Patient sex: M
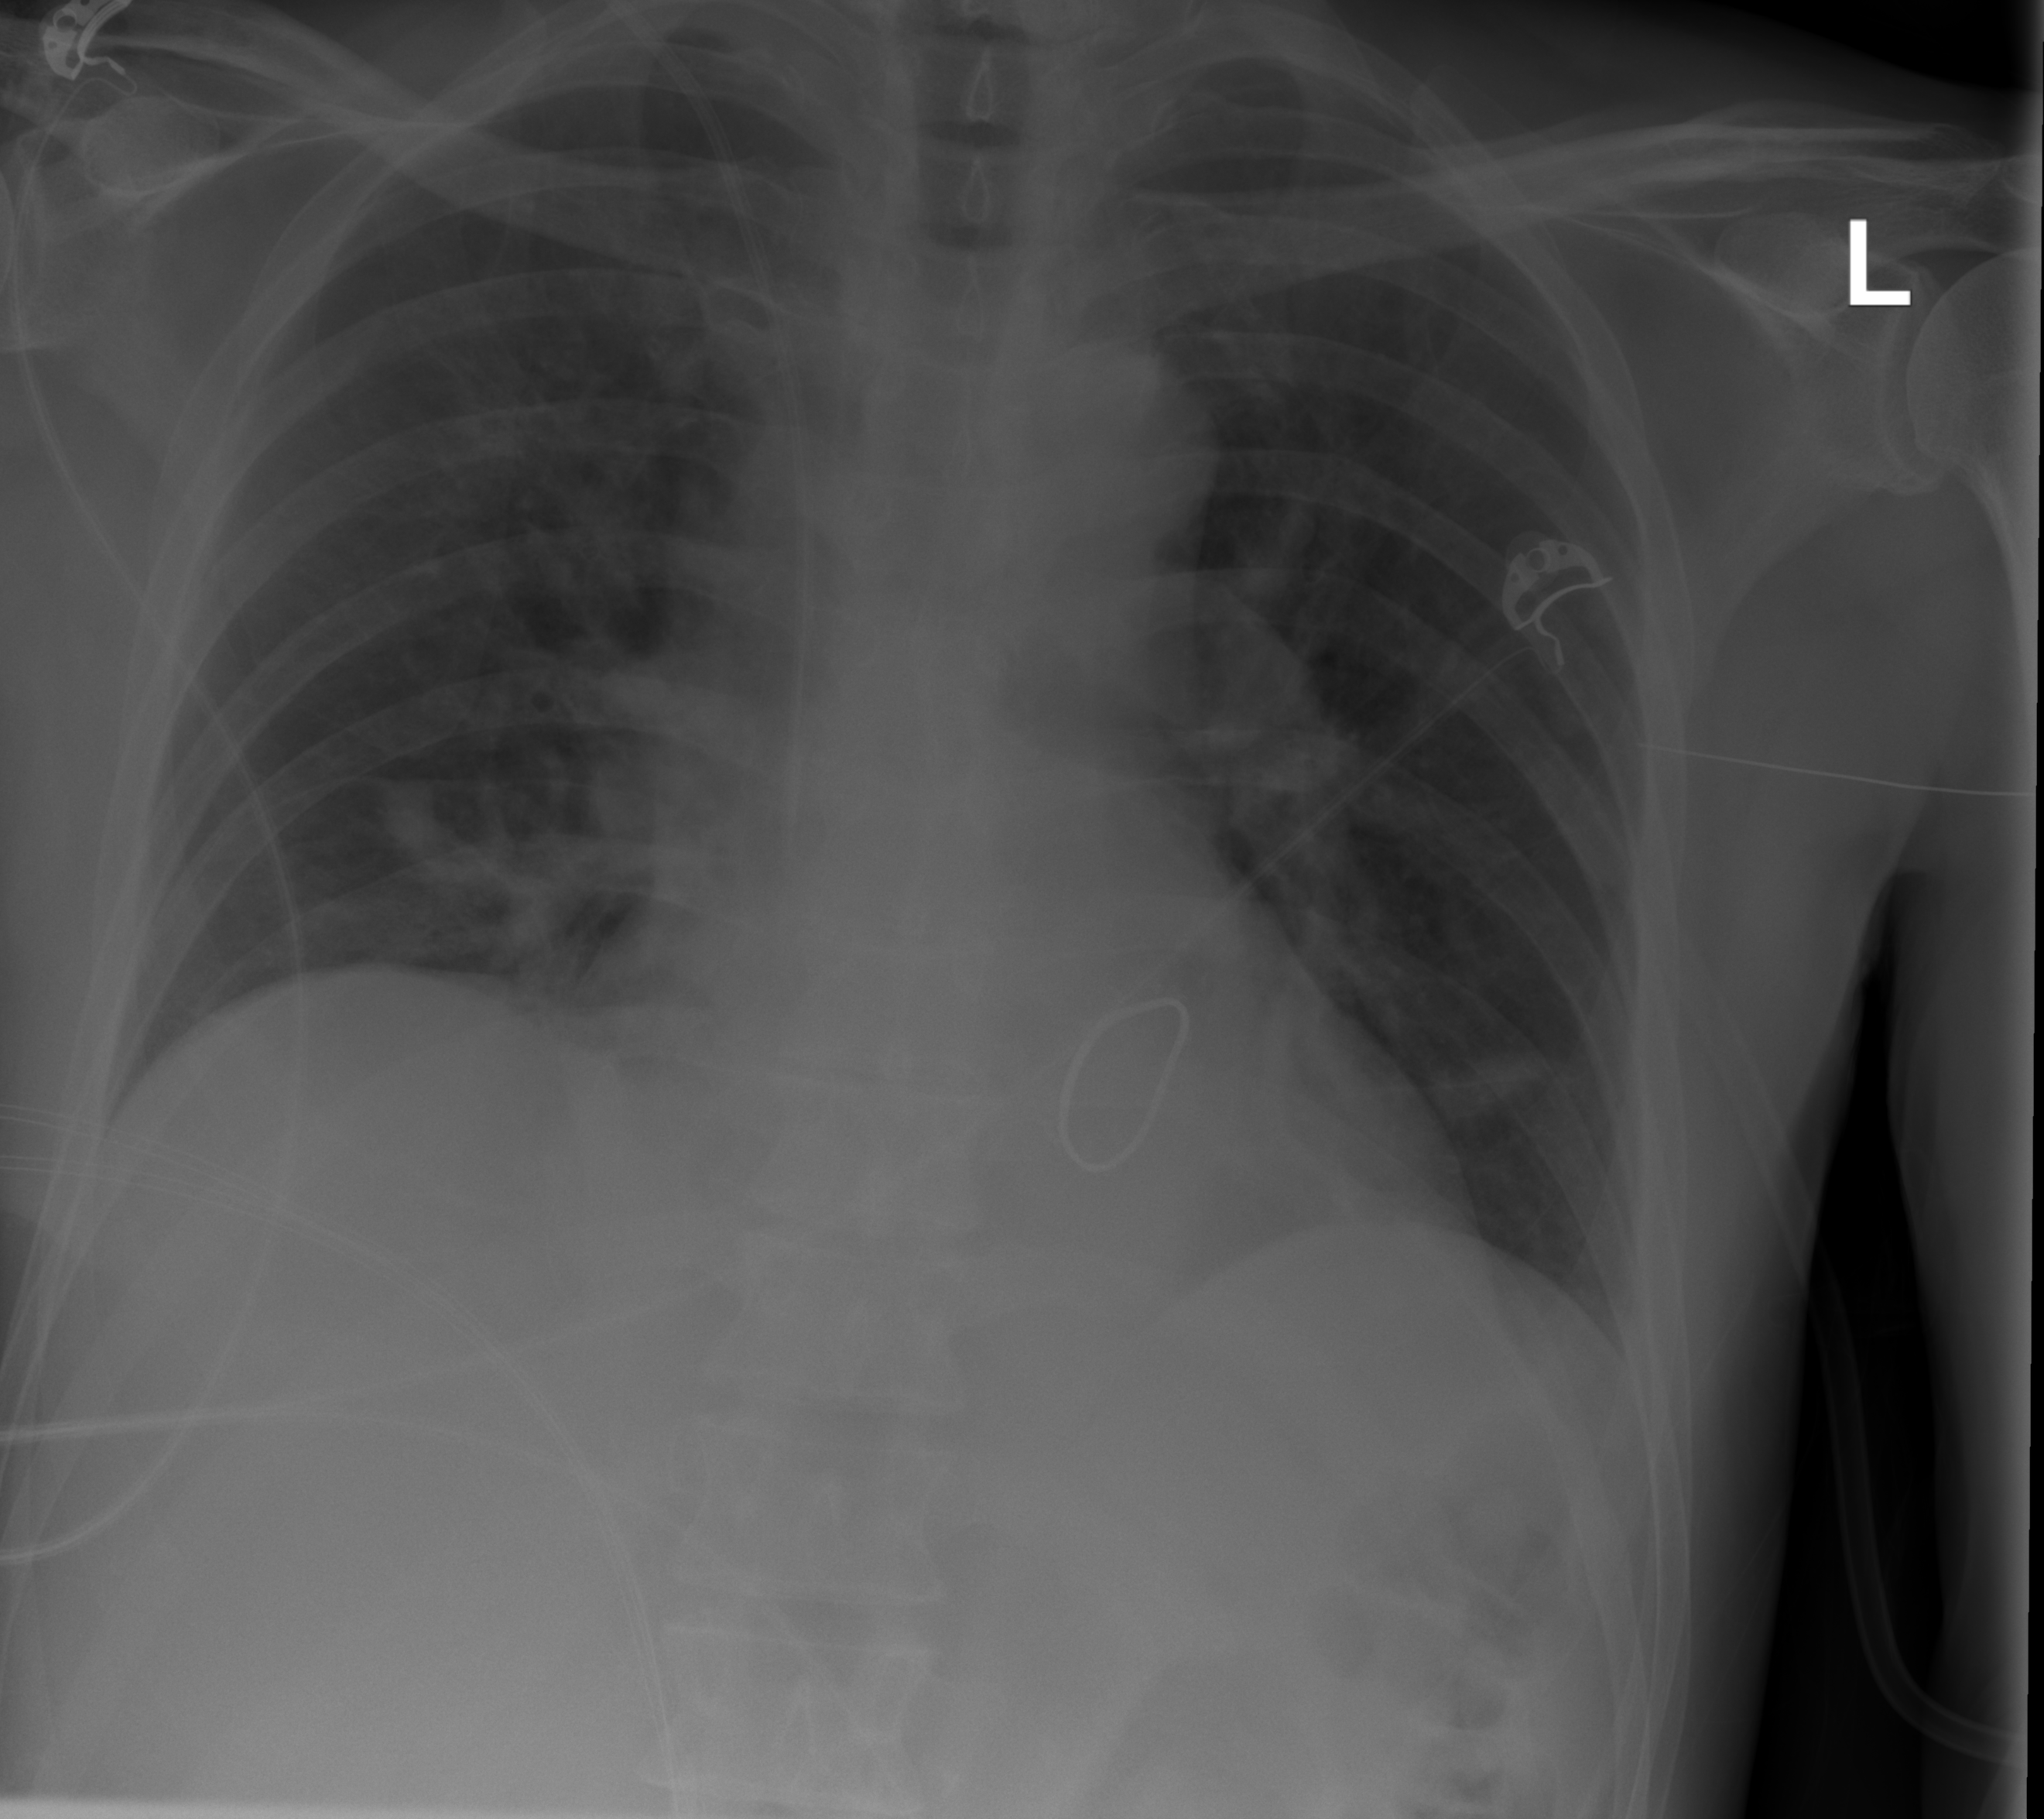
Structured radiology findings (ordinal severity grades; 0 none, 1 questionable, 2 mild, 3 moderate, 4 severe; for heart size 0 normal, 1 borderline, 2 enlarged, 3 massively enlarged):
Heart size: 1
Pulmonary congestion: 2
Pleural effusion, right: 0
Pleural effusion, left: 2
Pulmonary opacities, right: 2
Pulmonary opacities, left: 2
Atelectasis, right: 2
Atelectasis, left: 0